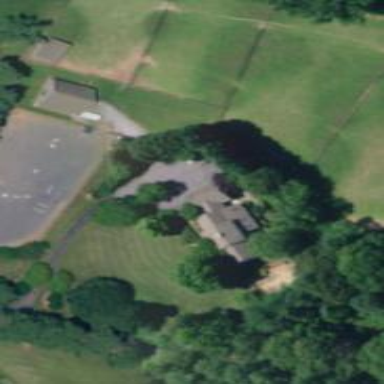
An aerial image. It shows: Driveway.